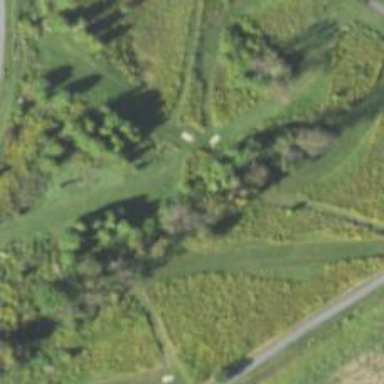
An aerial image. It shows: Disc golf hole.